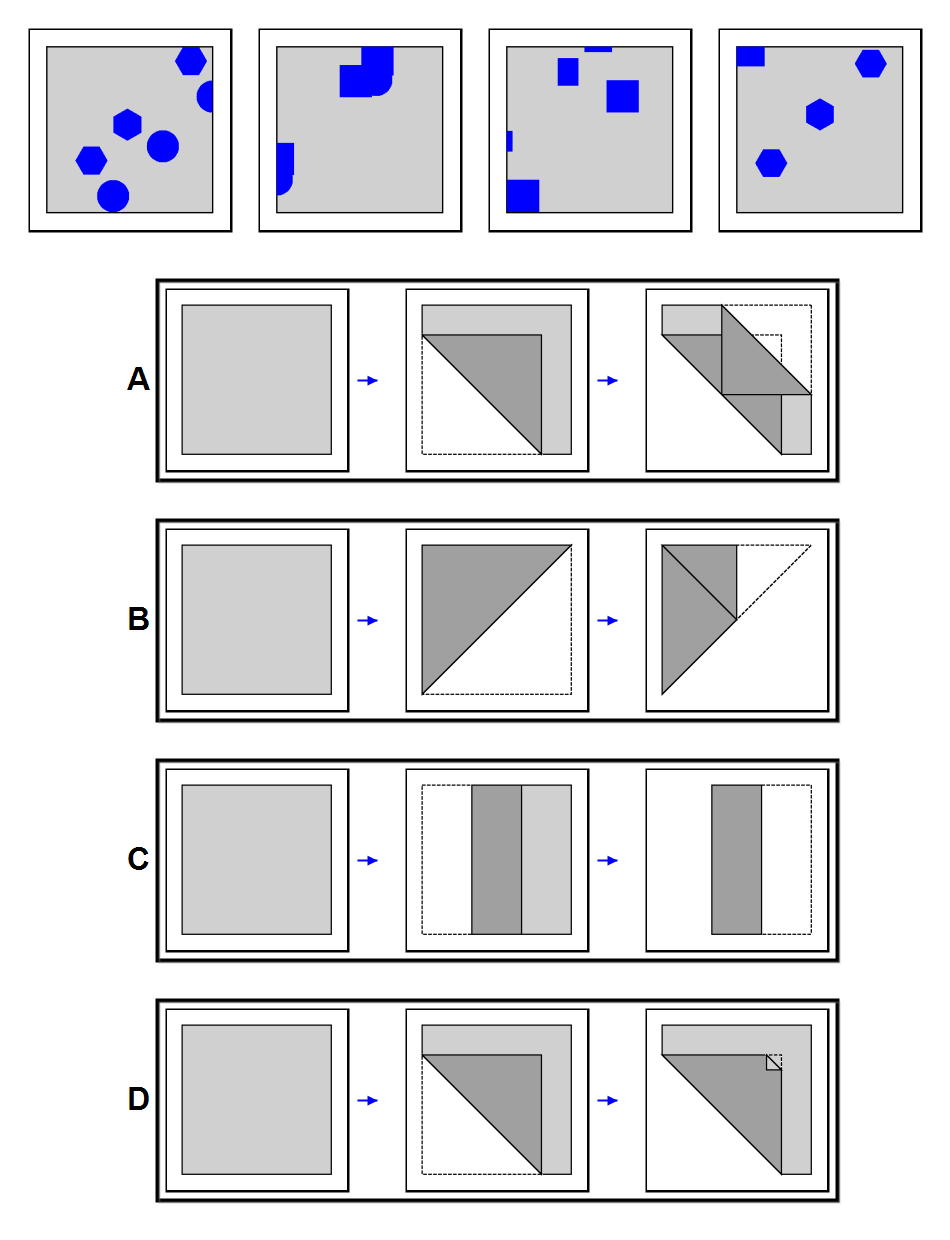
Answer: A